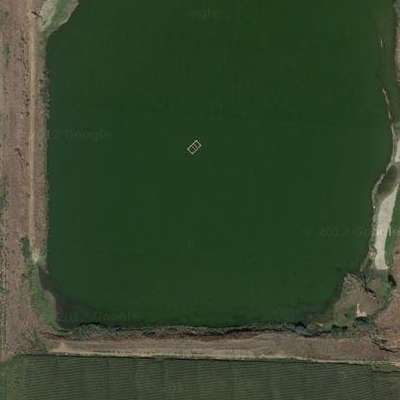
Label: dRiverLake